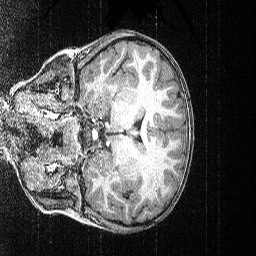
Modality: T1w
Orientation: coronal
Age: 81
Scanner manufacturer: siemens
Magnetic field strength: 3 T
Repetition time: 2.5 s
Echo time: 0.00347 s